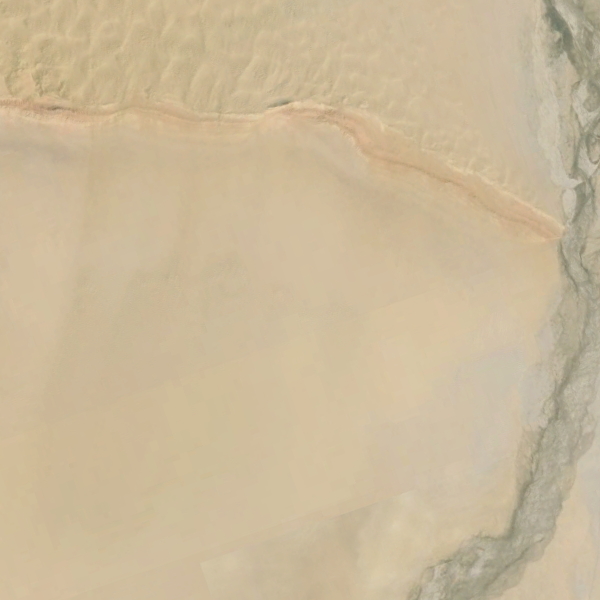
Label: Desert